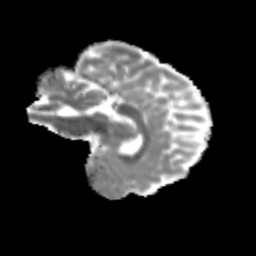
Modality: MD
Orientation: sagittal
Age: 20
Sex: female
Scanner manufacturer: siemens
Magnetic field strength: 3 T
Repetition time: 3.5 s
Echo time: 0.125 s